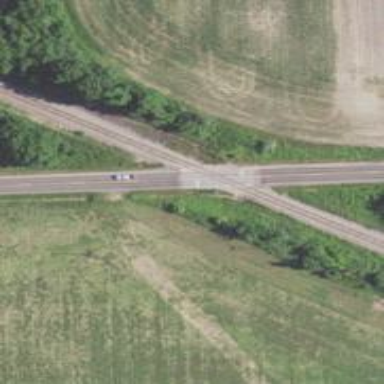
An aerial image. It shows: Railway level crossing.